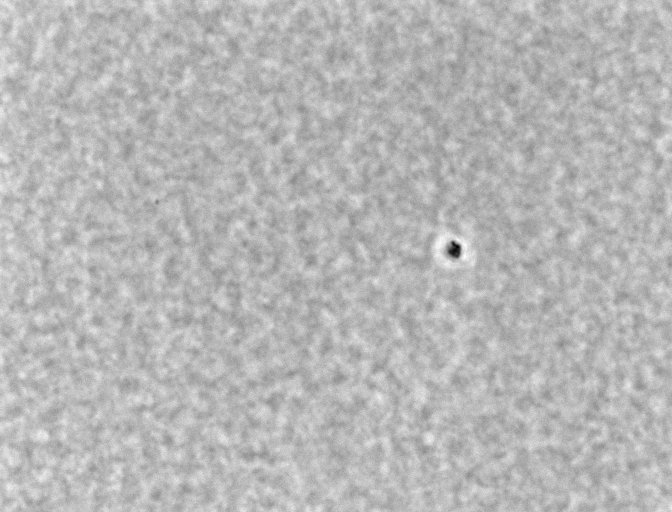
Listeria innocua